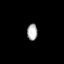
Tissue: prostate
Cell type: Fibroblasts
Senescence score: 0.7895
Nuclear area (px): 168
Mean DAPI intensity: 173.315